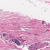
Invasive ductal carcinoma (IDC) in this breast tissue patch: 0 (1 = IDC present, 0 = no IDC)